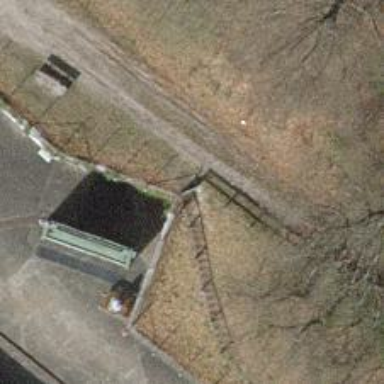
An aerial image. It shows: Gate.